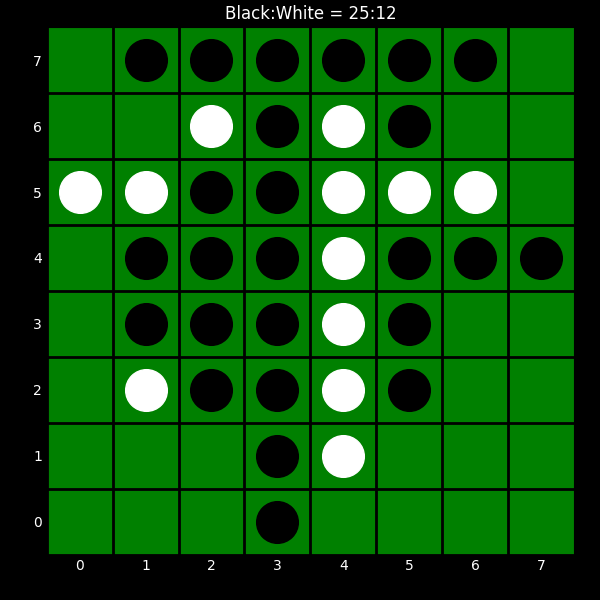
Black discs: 25
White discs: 12